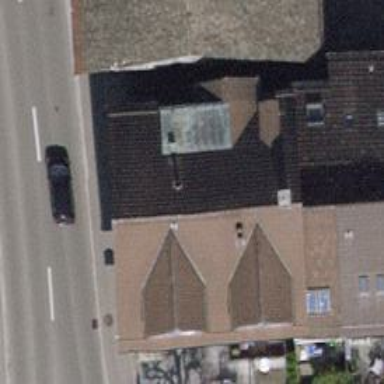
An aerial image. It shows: Restaurant.